Interaction volume radius: 5 \u00c5
Interaction volume height: 20 \u00c5
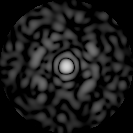
Disorder parameter: 0.8409